Aerial crown-view tile of a tropical tree (Barro Colorado Island, Panama), acquired 20250317:
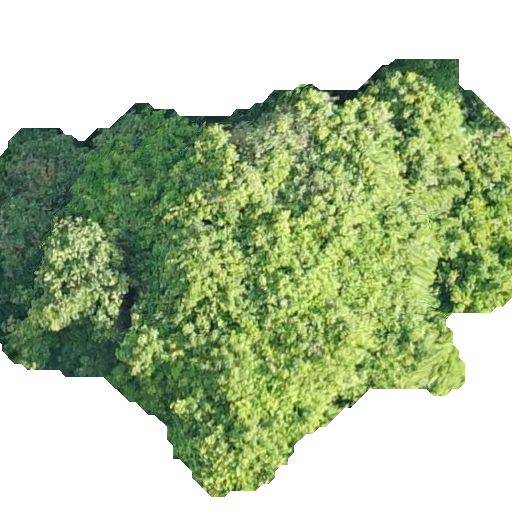
Species: Protium stevensonii
GBIF accepted scientific name: Tetragastris panamensis
Crown area: 238.606 m²